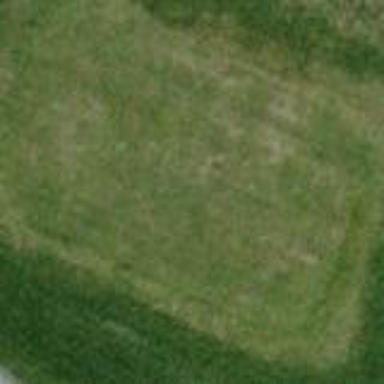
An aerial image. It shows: Grassy area designated as golf tee.